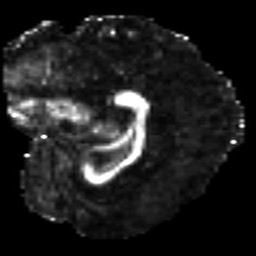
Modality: FA
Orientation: sagittal
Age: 48
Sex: female
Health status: ill
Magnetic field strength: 3 T
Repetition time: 9 s
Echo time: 0.093 s